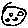
Label: moon